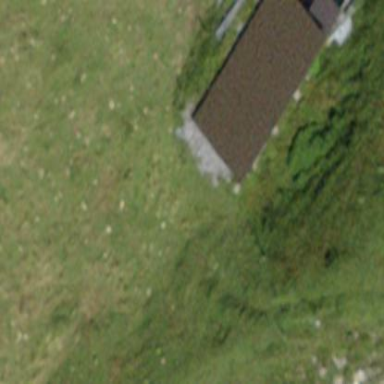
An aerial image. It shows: Farm auxiliary building.